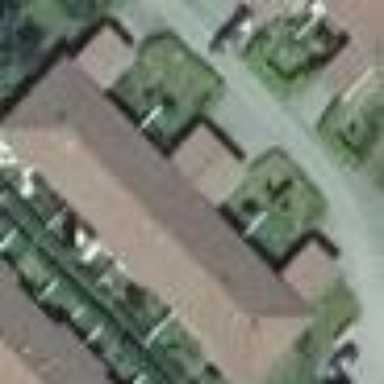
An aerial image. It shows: Terrace building.